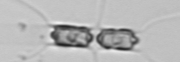
Label: Chaetoceros_didymus